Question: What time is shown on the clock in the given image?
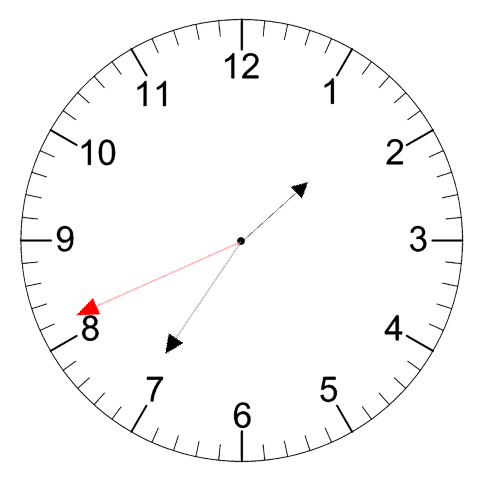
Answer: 01:35:41